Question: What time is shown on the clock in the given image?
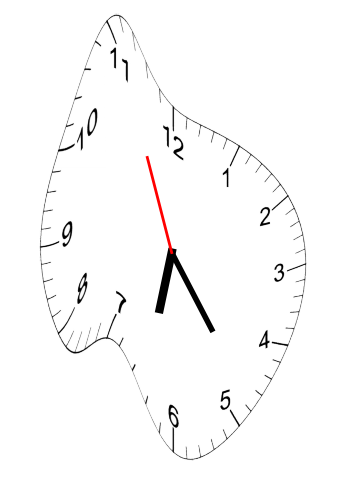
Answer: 06:23:56